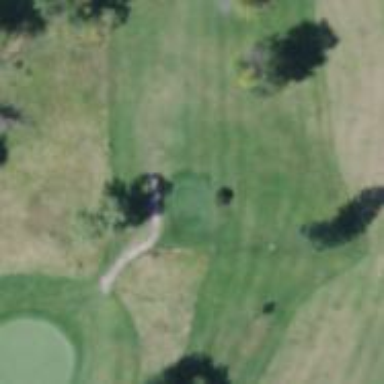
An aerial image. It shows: Grass area designated as golf tee.